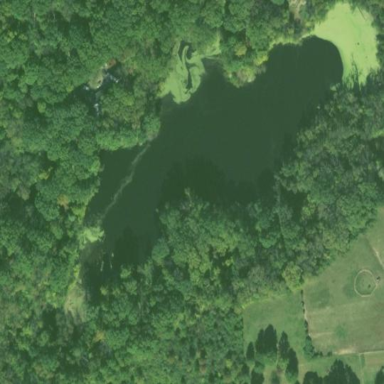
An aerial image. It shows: Pond with natural water.